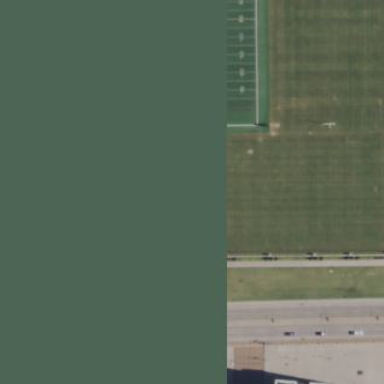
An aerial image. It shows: Artificial turf pitch used for American football.